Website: apple
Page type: account-selection
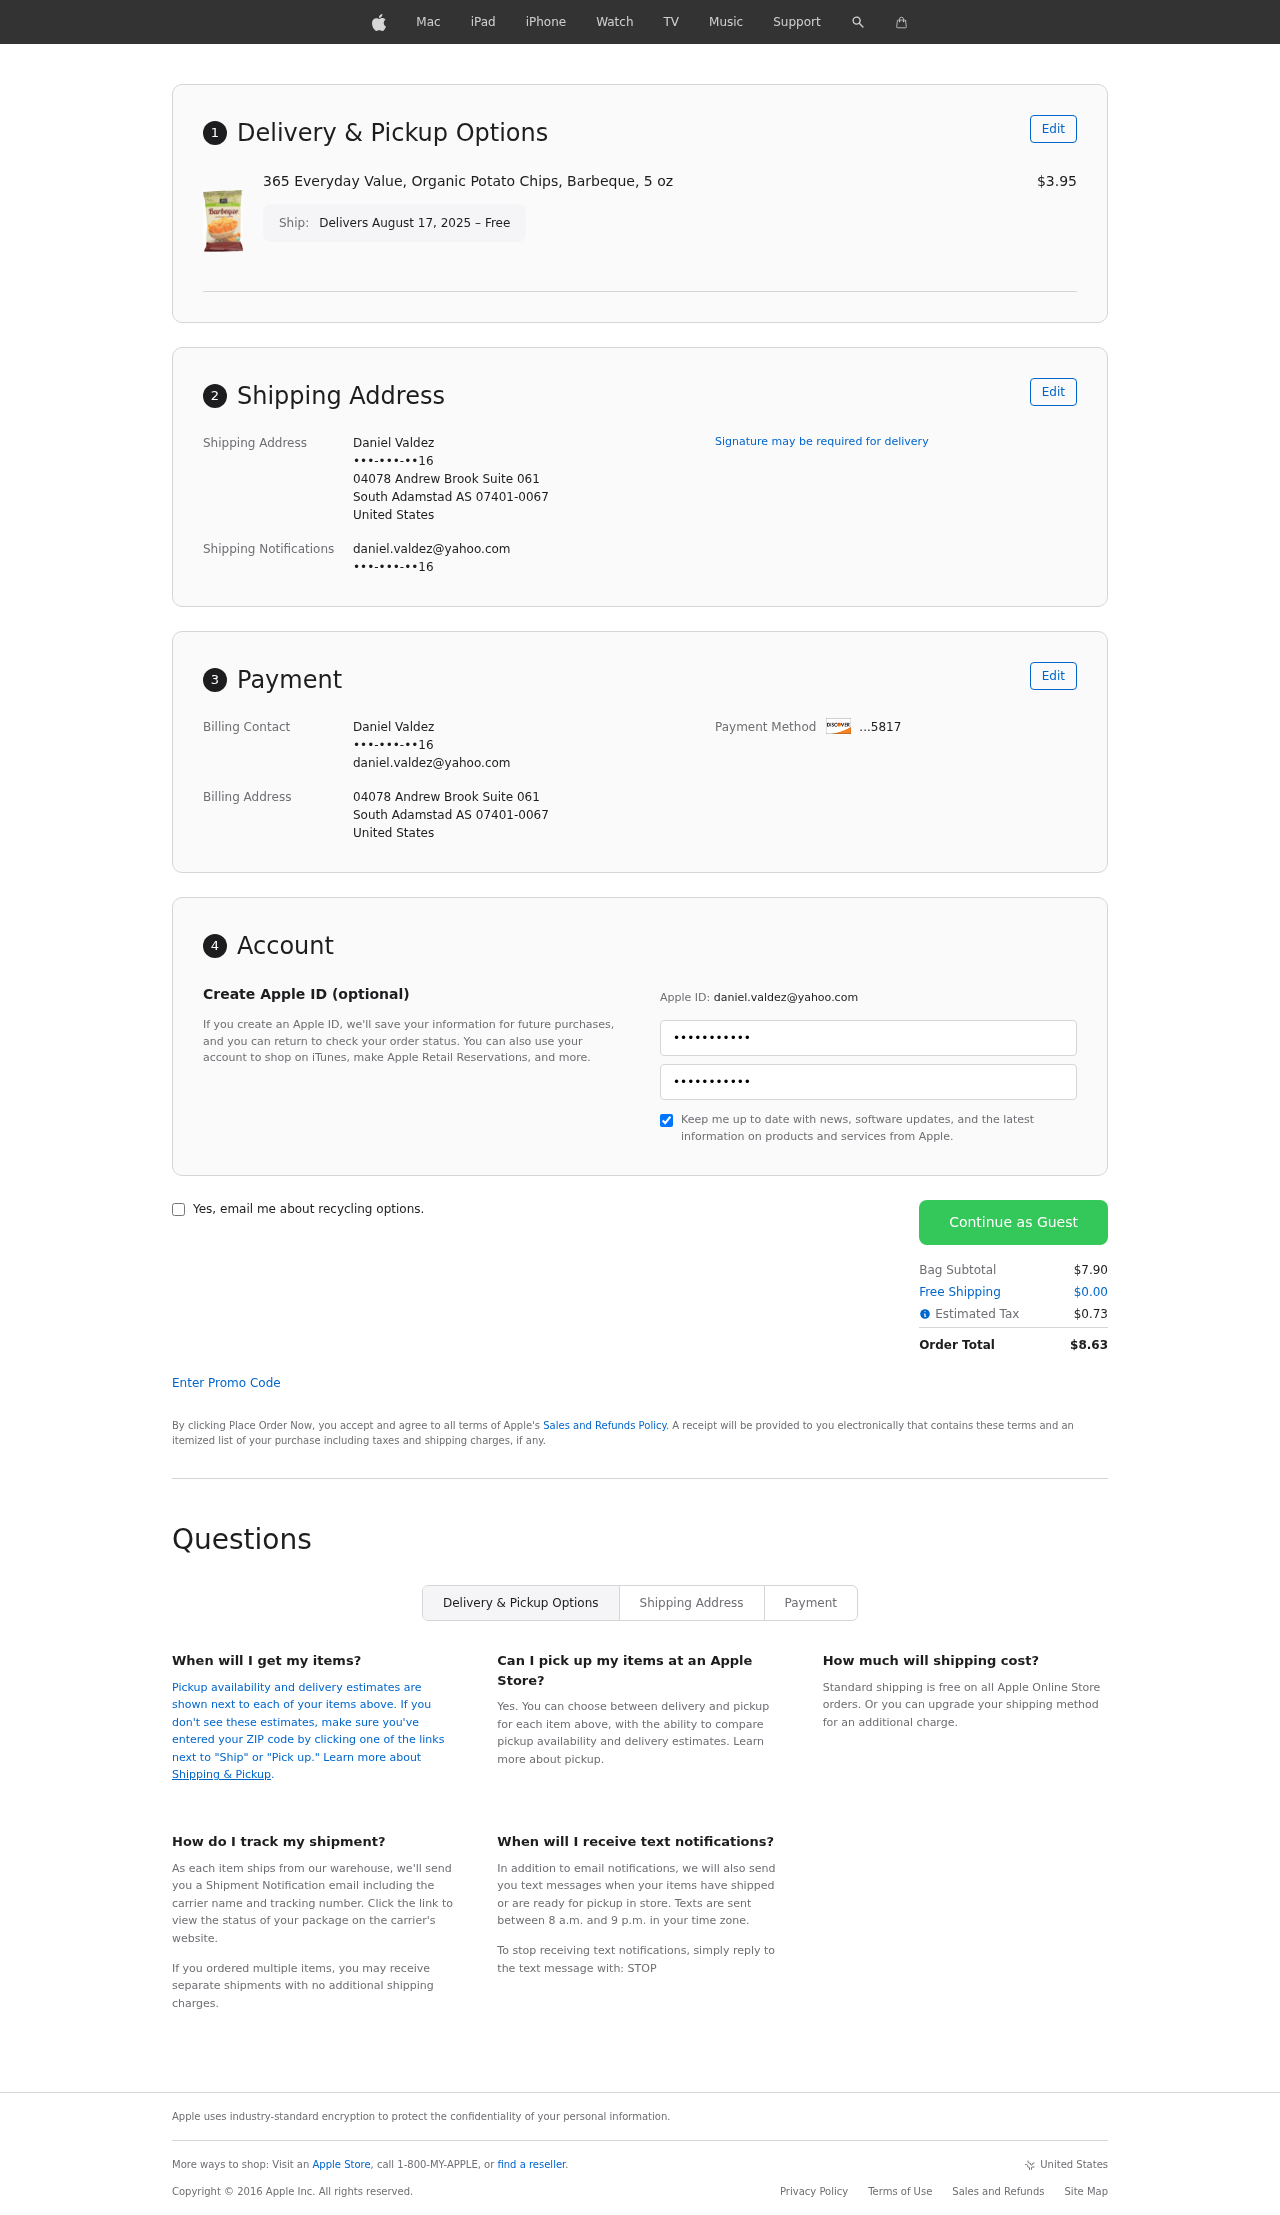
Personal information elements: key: PII_CARD_LAST4
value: ...5817
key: PII_CITY
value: South Adamstad
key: PII_COUNTRY
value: United States
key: PII_EMAIL
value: daniel.valdez@yahoo.com
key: PII_FULLNAME
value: Daniel Valdez
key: PII_PHONE
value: •••-•••-••16
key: PII_POSTCODE_FULL
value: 07401-0067
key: PII_POSTCODE_FULL
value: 07401
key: PII_STATE_ABBR
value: AS
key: PII_STREET
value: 04078 Andrew Brook Suite 061
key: PII_PHONE2
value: •••-•••-••16
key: PII_FIRSTNAME
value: Daniel
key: PII_LASTNAME
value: Valdez
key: PII_FULLNAME2
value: Daniel Valdez
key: PII_FULLNAME3
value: Daniel Valdez
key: PII_FIRSTNAME2
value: Daniel
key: PII_FIRSTNAME3
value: Daniel
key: PII_LASTNAME2
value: Valdez
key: PII_LASTNAME3
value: Valdez
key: PII_FIRSTNAME_DERIVED
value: Daniel
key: PII_LASTNAME_DERIVED
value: Valdez
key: PII_FULLNAME_DERIVED
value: Daniel Valdez
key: PII_NAME_FULL_DERIVED
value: Daniel Valdez
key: PII_PHONE3
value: •••-•••-••16
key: PII_EMAIL2
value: daniel.valdez@yahoo.com
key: PII_EMAIL3
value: daniel.valdez@yahoo.com
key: PII_STATE
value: AS
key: PII_POSTCODE
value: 07401
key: PII_POSTCODE_EXT
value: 0067
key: PII_POSTCODE_NUMERIC
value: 7401
Product elements: key: PRODUCT1_NAME
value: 365 Everyday Value, Organic Potato Chips, Barbeque, 5 oz
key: PRODUCT1_PRICE
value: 3.95
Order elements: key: ORDER_DELIVERY_DATE
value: Delivers August 17, 2025 – Free
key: ORDER_SUBTOTAL
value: $7.90
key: ORDER_SHIPPING_COST
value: $0.00
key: ORDER_TAX
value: $0.73
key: ORDER_TOTAL
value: $8.63